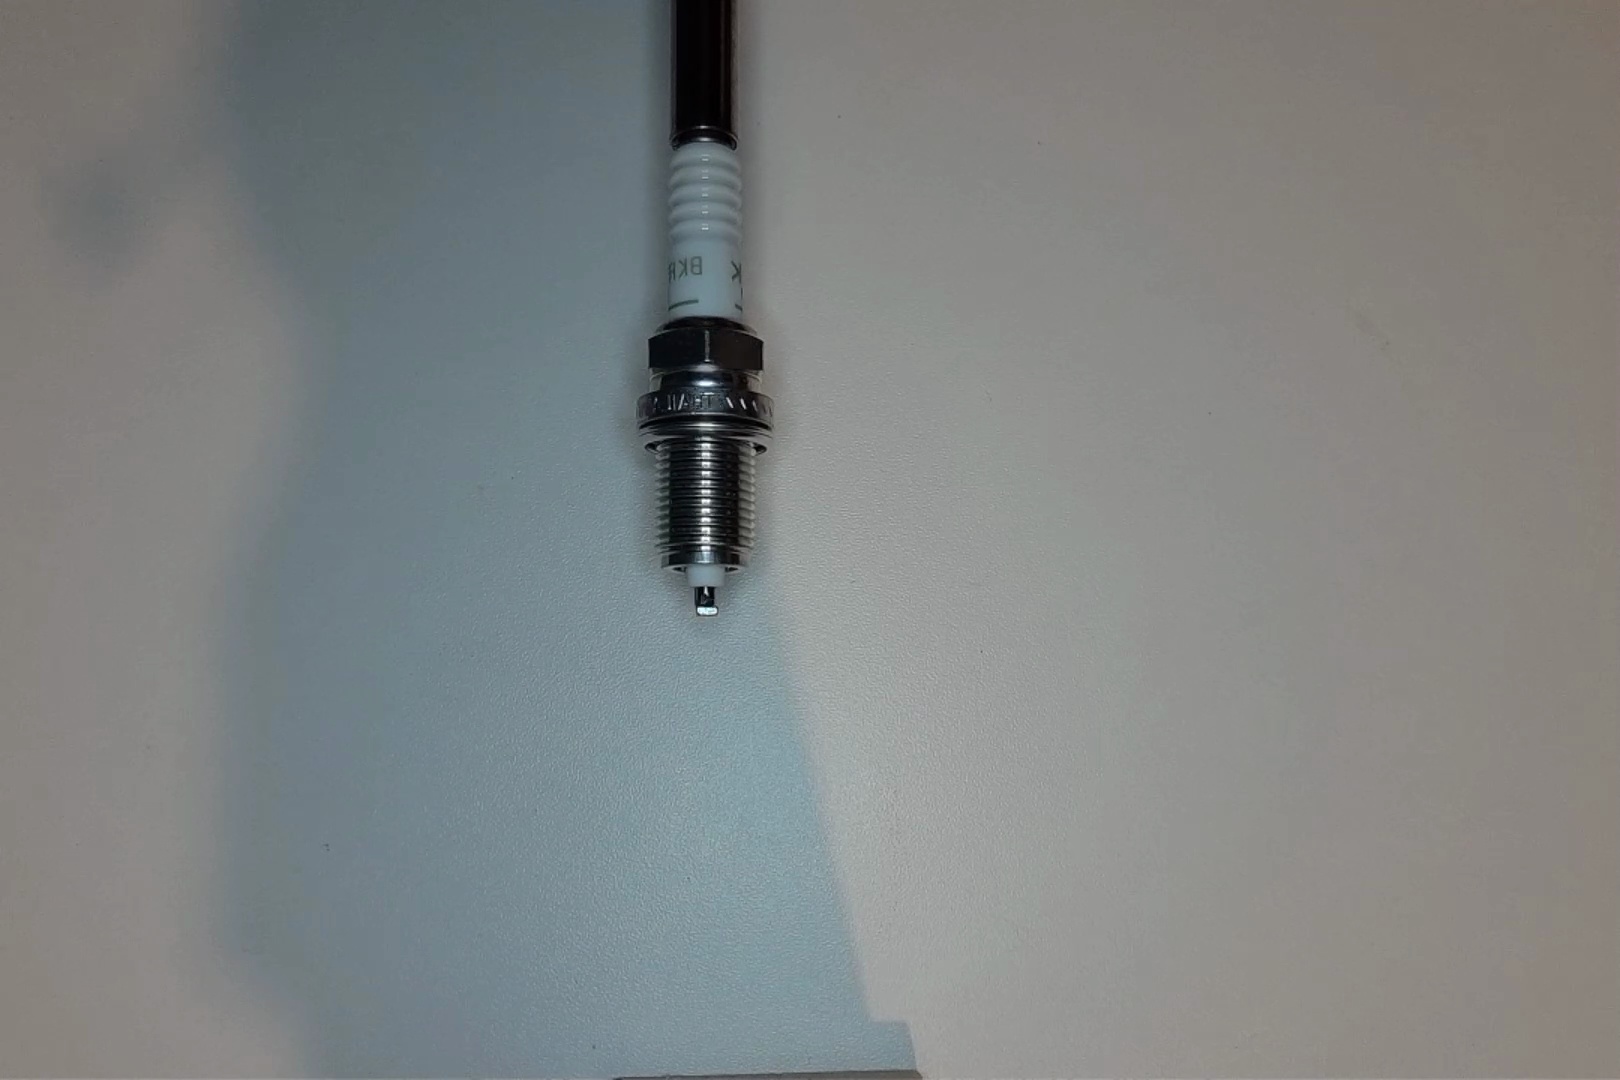
Label: no anomaly